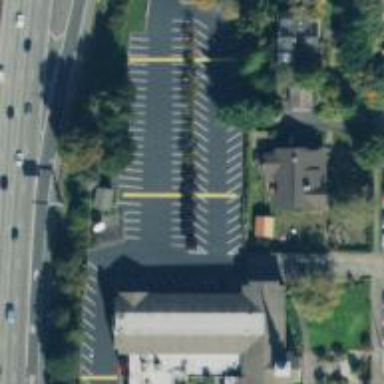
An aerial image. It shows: Parking area with surface.